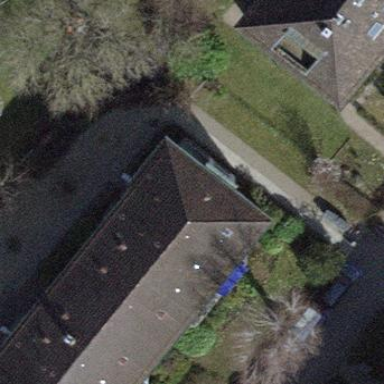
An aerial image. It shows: Hipped roof apartment building.